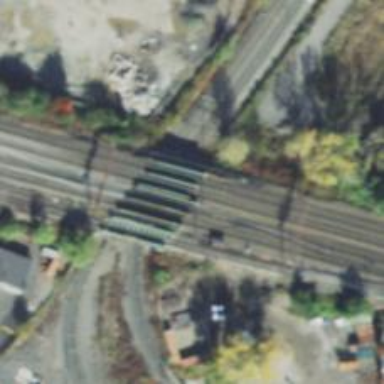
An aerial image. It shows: Bridge over electrified railway with contact line.